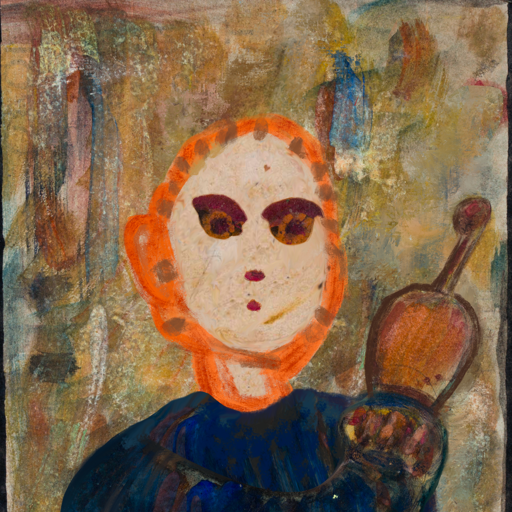
Background: Pipe, Head And Neck Front: Rupkatha, Face Front: Doll, Bust: Pipe, Hair Front: Blank, Head Accessory: Blank, Second Necklace: Blank, Necklace: Blank, Baby: Blank